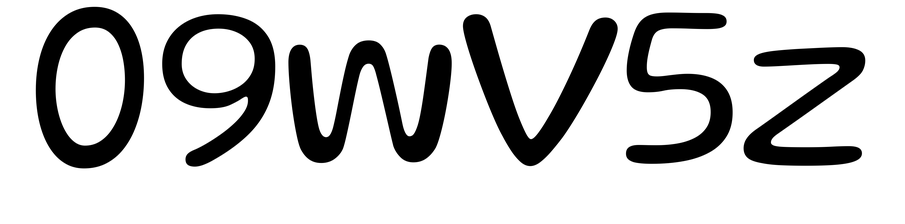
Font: Gluten_Light